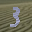
Label: 3